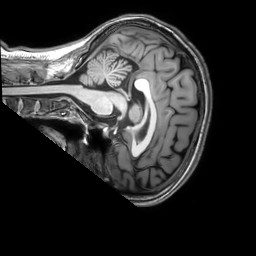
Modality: T1w
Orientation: sagittal
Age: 26
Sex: female